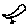
Label: bird